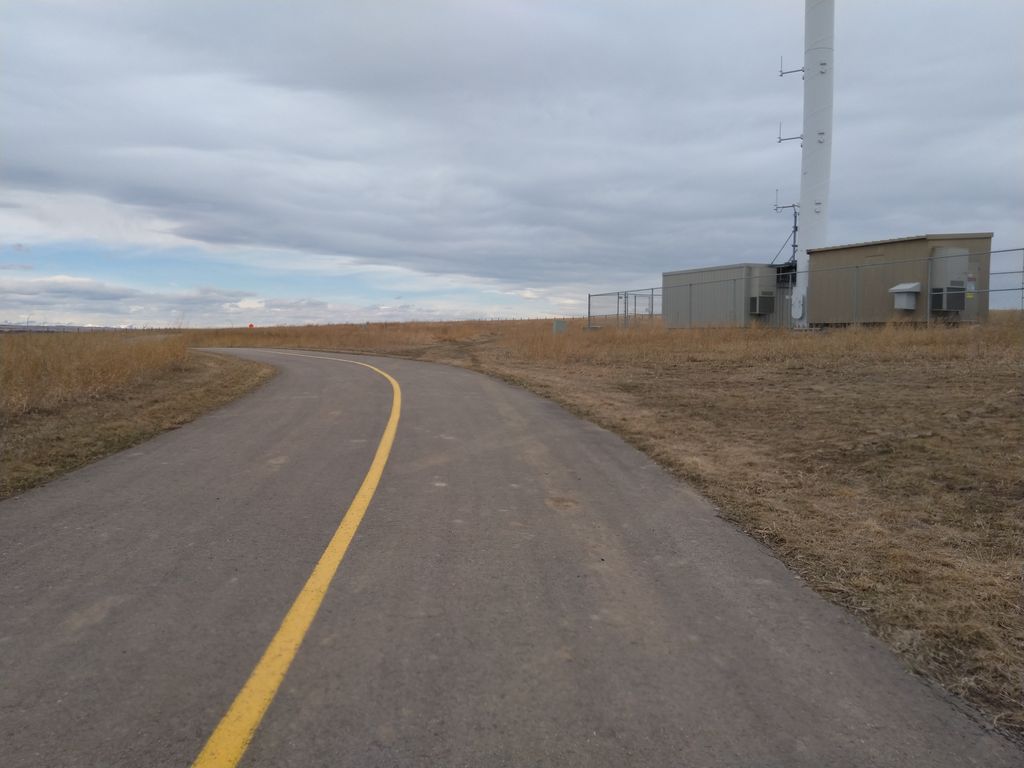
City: calgary